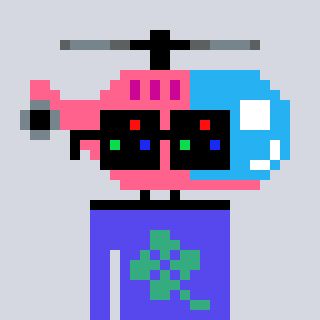
a pixel art character with square black sunglasses, a helicopter-shaped head and a computerblue-colored body on a cool background